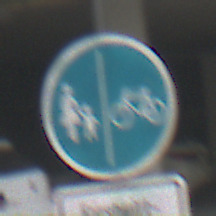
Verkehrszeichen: GetrennterRadUndGehwegRadwegRechts
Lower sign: BesondereFahrzeugeUndTransportgueter7
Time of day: Midday
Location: Roofed (Urban)
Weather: Overcast
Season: NotSpecified
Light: Artificial